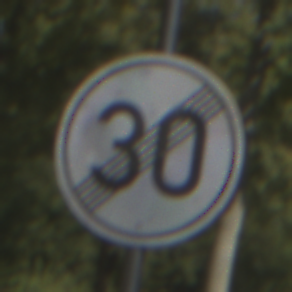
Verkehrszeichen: EndeGeschwindigkeit30
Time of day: Midday
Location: Outdoor (RoadRail)
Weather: Clear
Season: NotSpecified
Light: Natural